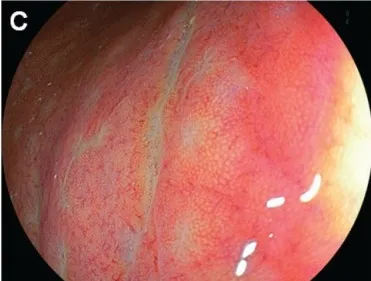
Esophagogastroduodenoscopy images of Case 1. -: 3 months. Linked colour imaging also showed that the elevations regressed.
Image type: endoscopy (gi_endoscopy)